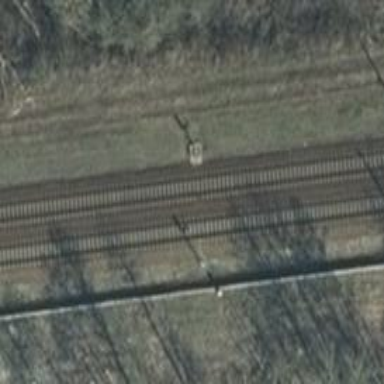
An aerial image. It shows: Light railway signal with light crossing form.